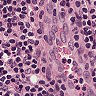
Metastatic tissue present: no